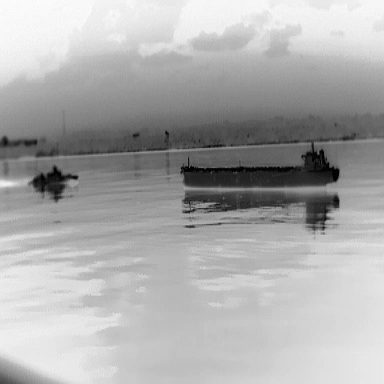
There is a liner in the infrared image.